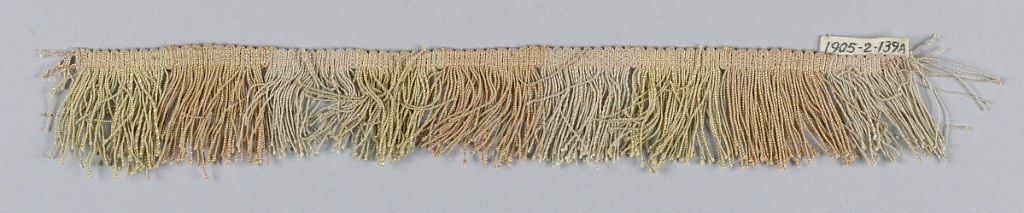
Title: Fringe
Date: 17th century
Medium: silk Technique: woven
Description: Fringe in pink, white and tan with a plain-woven heading. Skirt threads in pink, white and tan stripes with small gaps in between each color.